Question: I'm trying to test posting data to the server using $http.post. The backend is built with laravel.
I'm just learning Angular so there isn't anything complicated going on. When I try to post to /api and I get a 404 error in my browser console. If I open the URl in a browser it does exist. The page itself just returns some json.
Here's the HTML:
'''
<ul>
<li ng-repeat="brand in brands">
<input type="checkbox" name="{{brand.brand_name}}" ng-model="brand.checked" ng-change="getSelectedBrands()">
{{ brand.brand_name }}
</li>
</ul>
'''
And the part of the controller responsible for posting the data:
'''
$scope.getSelectedBrands = function() {
var data = $filter('filter')($scope.brands, {checked: true});
$http.post('/api', data).success(function(data, status, headers) {
//do something
});
}
'''
Why it posts on every checkbox check or uncheck is that these checkboxes will be filtering results from the database once I get to that stage.
Any help would be greatly appreciated.
Thanks!
EDIT WITH NETWORK TAB RESULT:

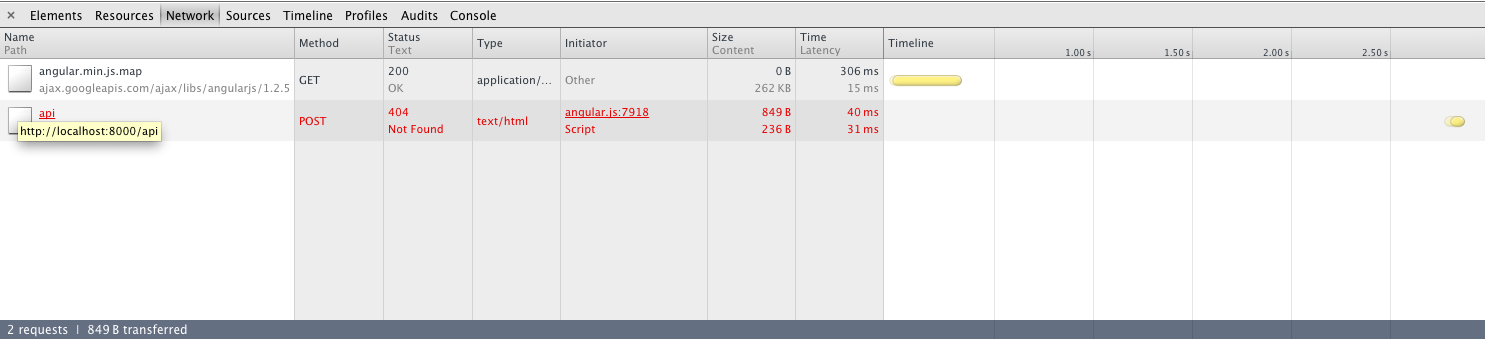
Answer: If you open the URI in a browser you are performing a GET request. It's possible your backend is setup to respond to GET routes but not POST.